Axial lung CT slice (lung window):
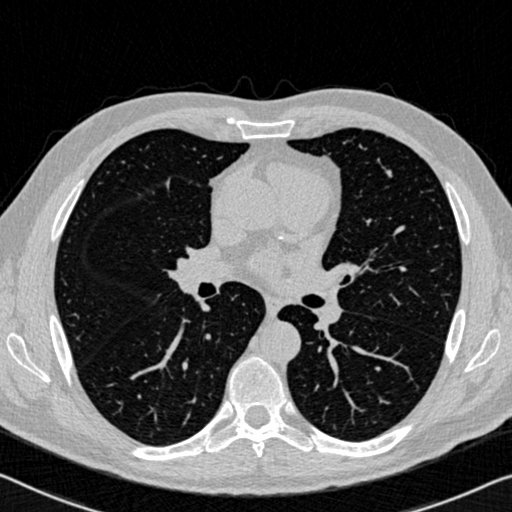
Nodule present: no